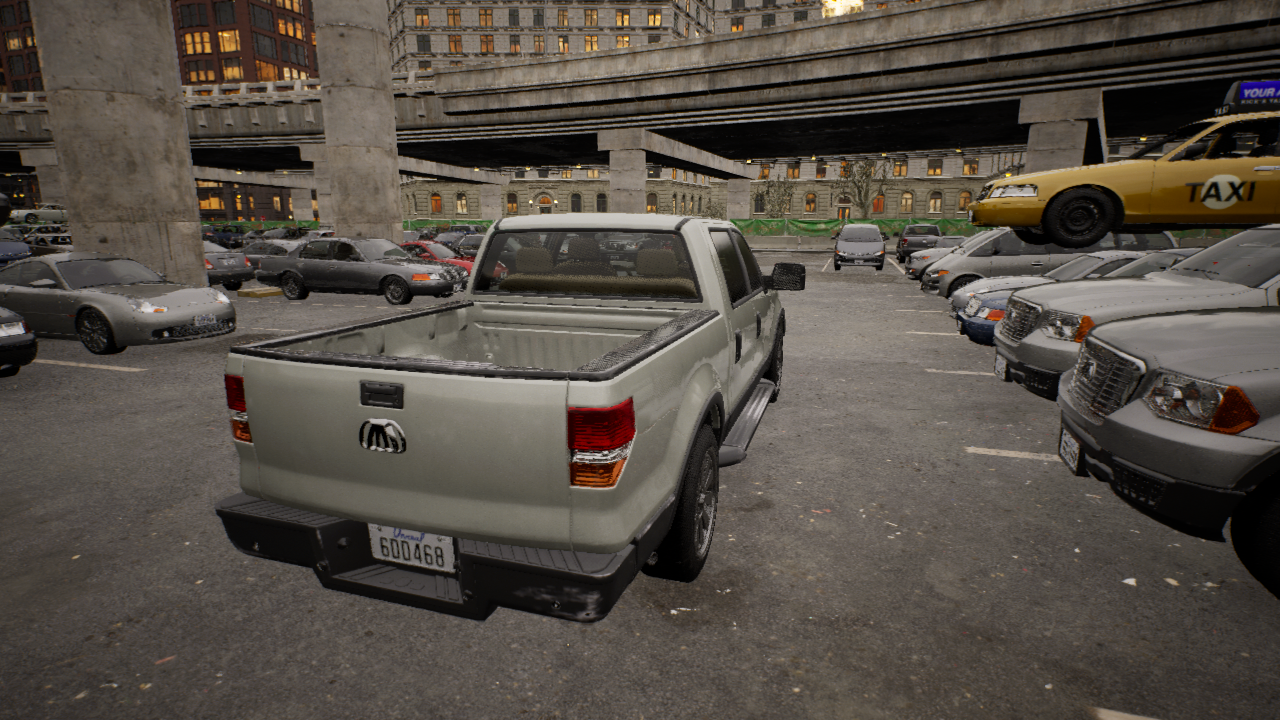
Venue: arterial
Lighting: golden hour
Vehicle rig: pickup